Question: I'm trying to make a plot like in the following figure (<URL>:
I'm talking about the plot in the right panel even though there is some correlation between the two panels: the colorbar.
Just so you know what this is about: For every value of V, I find all N eigenvalues and eigenvectors of a NxN matrix that depends on V. The eigenvalue (this is an energy) is labeled E and is plotted in the right panel as a function of V. The value on the colorbar (let's call it IPR) is calculated from the eigenvectors and defines the color of the points in the right panel. So you see that the color and the value E are correlated which is why such a plot is pretty nice. For the physicists among you, this is a band structure as a function of some potential strength V and the IPR says something about the degree of localization of the corresponding eigenstate of the Hamiltonian.
how I can produce such a plot in matplotlib/pyplot in a nice/efficient way. Of course one could think of a "non-pythonian" way (first calculate the data for all V, find min/max of the IPR to define the bijection between IPR and color, then go through two loops (one for all values of V, one for all N eigenvalues/-vectors at fixed V) and use some matplotlib method to get a color for every point of the plot (I assume there is such a method, even though I couldn't find one using Google)). If you take a close look you could guess that this is exactly what was done in the image. If this is the only way one of you could think of, I would be happy if anyone would let me know what said matplotlib method is. (for my purposes) would be if instead of making points, one could make N lines and still lie a color scale over it so you could still identify the bands in the plot (in the image you see vertical lines of dots but I'd rather like "vertical" lines like in a usual line plot) but I understand that this is probably not possible.
Thanks in advance!
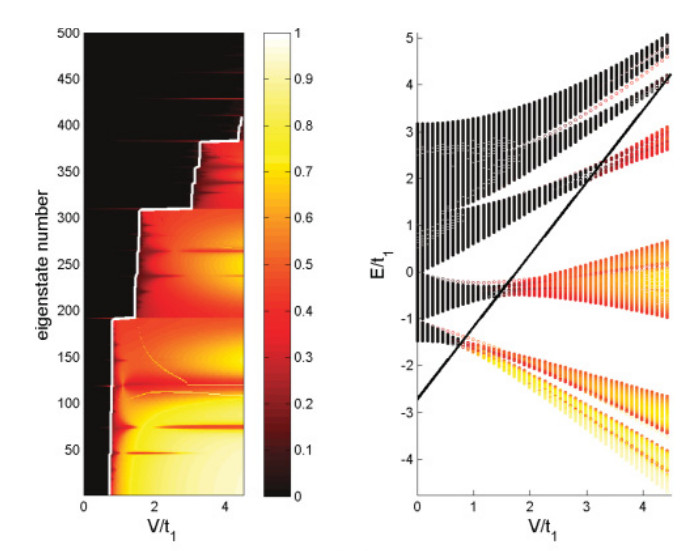
Answer: Assuming you have your values of 'V', 'E' and 'IPR' already calculated, you can generate your plot simply by plotting 'E' vs 'V' using 'IPR' as a color.
See this very nicely-detailed answer to a previous question: <URL>